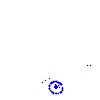
Particle: proton